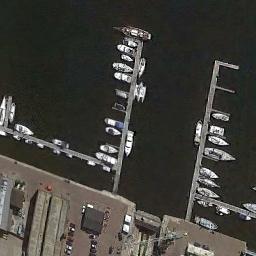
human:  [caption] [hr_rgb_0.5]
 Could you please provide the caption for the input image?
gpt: There are many ships in the harbor .

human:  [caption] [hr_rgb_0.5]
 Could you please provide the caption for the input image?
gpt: Many ships are in the harbor .

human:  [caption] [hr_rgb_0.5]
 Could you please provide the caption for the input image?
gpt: The harbor has lots of neatly docked boats and some buildings and a parking lot are next to the harbor .

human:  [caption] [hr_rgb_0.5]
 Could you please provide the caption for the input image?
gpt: Some ships are moored on the sea next to the harbor next to the parking lot .

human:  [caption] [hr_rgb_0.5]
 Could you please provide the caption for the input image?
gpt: There are some buildings and some ships at the harbor .